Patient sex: F
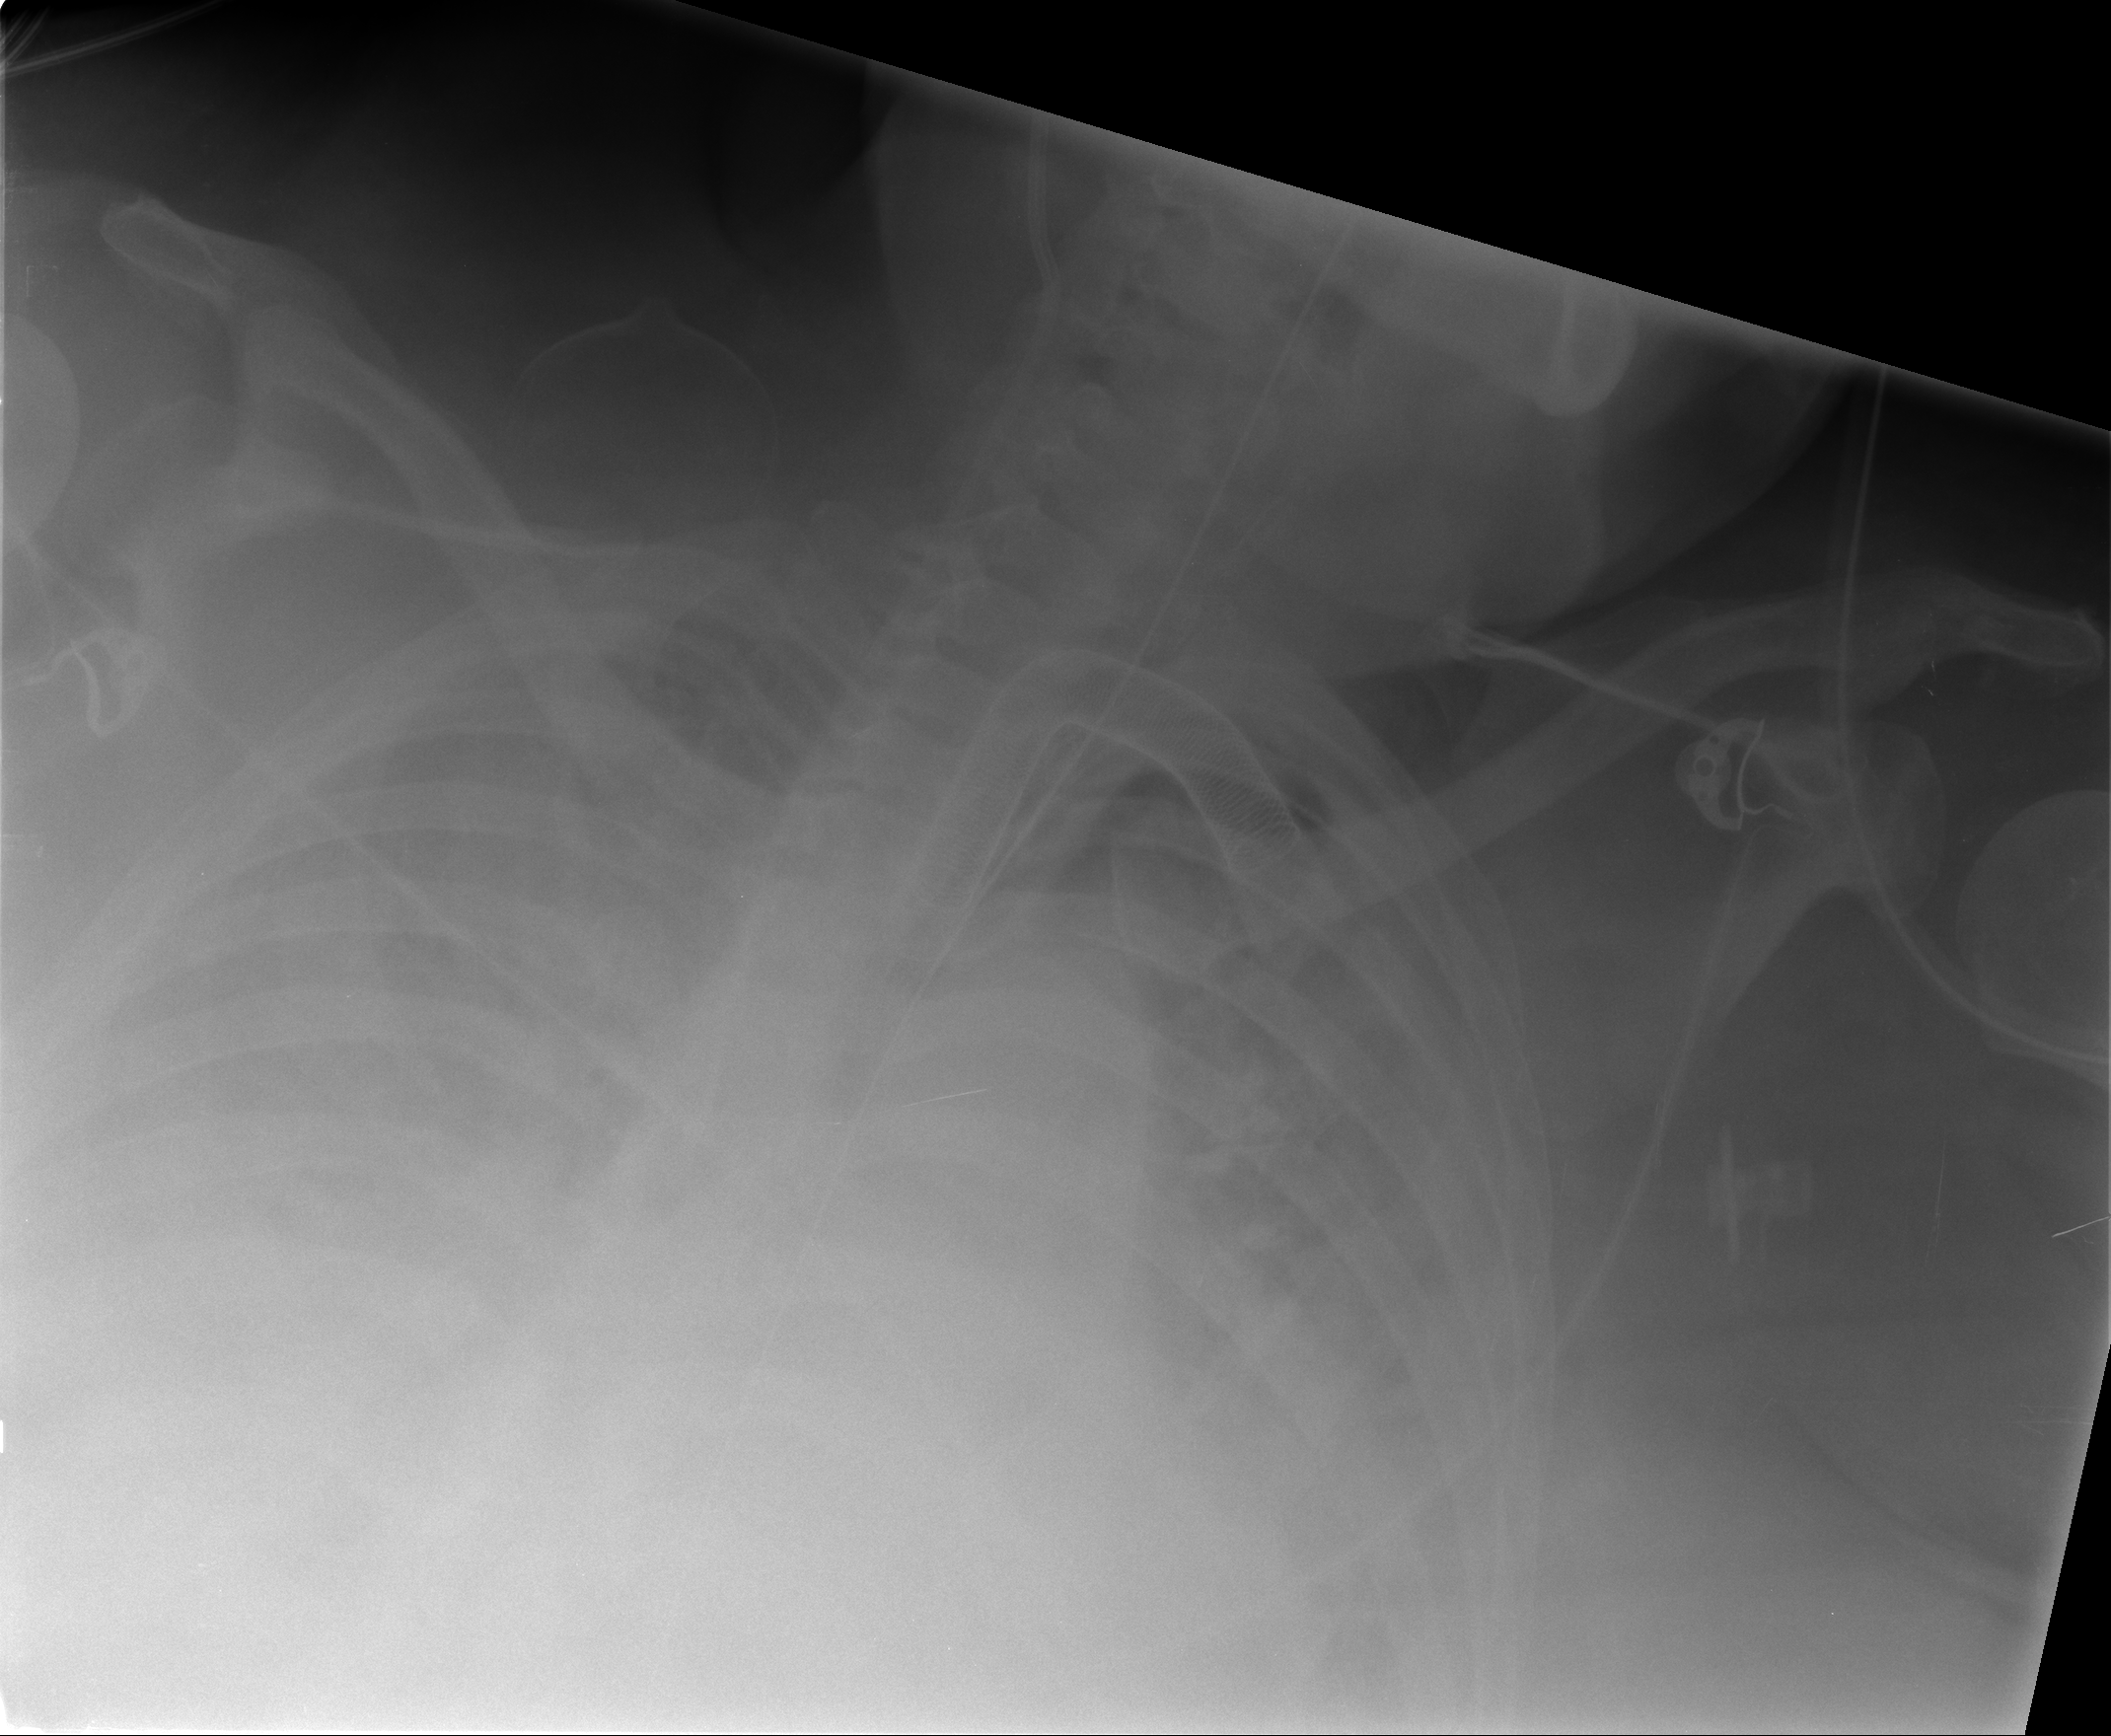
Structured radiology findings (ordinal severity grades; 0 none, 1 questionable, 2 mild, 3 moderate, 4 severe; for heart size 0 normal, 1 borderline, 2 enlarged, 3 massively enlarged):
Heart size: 2
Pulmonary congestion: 2
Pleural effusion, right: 2
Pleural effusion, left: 2
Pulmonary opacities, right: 0
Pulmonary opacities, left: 0
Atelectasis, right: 2
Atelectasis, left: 2